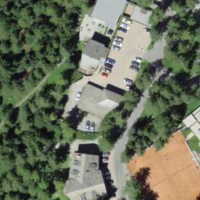
EUNIS habitat code: 55
Species observed at this site:
Anthus trivialis
Oenanthe oenanthe
Dendrocopos major
Turdus viscivorus
Gymnadenia conopsea
Lagopus muta
Phylloscopus collybita
Neottia ovata
Cuculus canorus
Phoenicurus ochruros
Garrulus glandarius
Periparus ater
Motacilla cinerea
Silene nutans
Chloris chloris
Corvus cornix
Fringilla coelebs
Silene dioica
Passer montanus
Ranunculus platanifolius
Saxicola rubetra
Parus major
Turdus pilaris
Eryngium alpinum
Regulus regulus
Cinclus cinclus